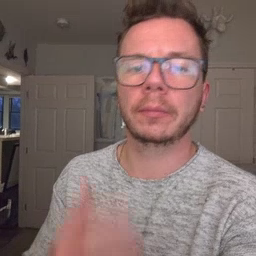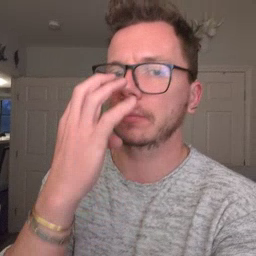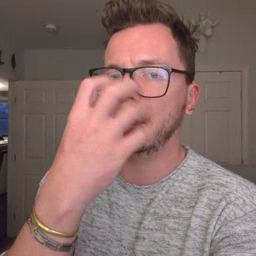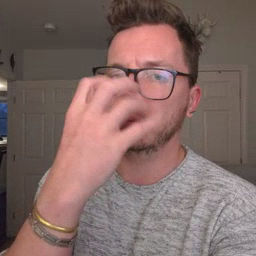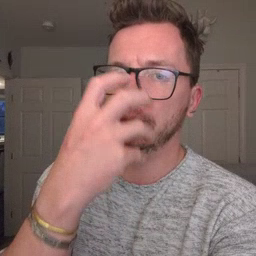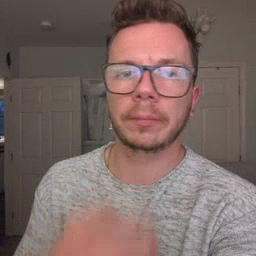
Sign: clown